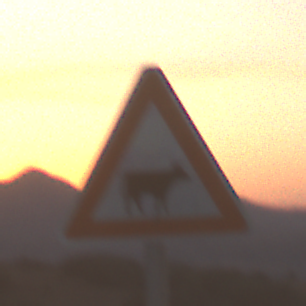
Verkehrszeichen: ViehtriebLinks
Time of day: SunriseSunset
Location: Outdoor (Nature)
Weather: Clear
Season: NotSpecified
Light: Natural